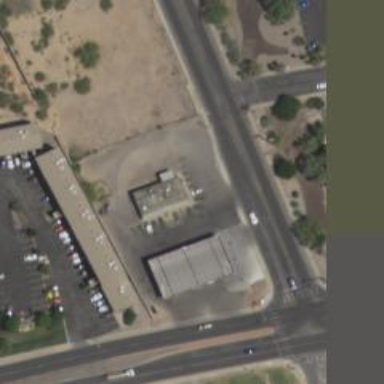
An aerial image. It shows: Convenience shop.